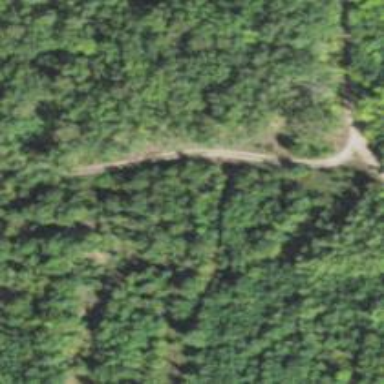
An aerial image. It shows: Abandoned railway track that is part of historic railway.